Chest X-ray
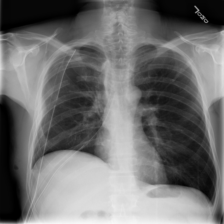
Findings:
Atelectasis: negative
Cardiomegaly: negative
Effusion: negative
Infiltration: negative
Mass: negative
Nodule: negative
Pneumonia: negative
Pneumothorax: negative
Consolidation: negative
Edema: negative
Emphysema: negative
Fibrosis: negative
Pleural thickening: negative
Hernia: negative